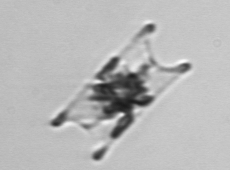
Label: Eucampia